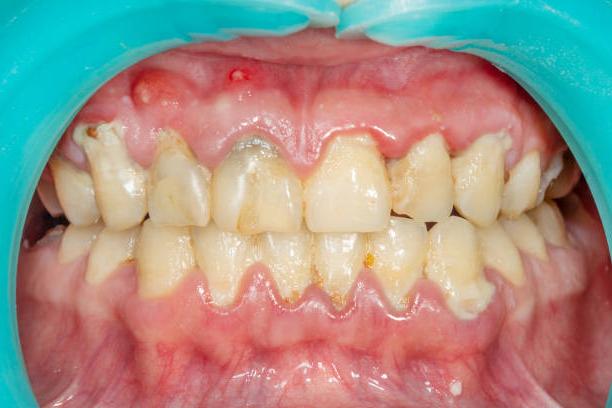
Condition: Gingivitis